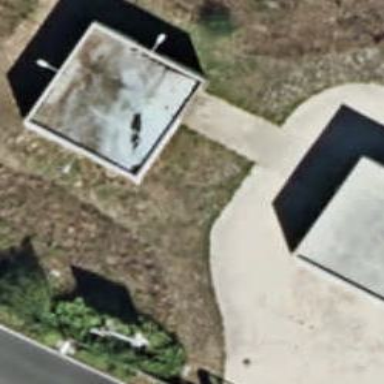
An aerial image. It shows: Driveway.